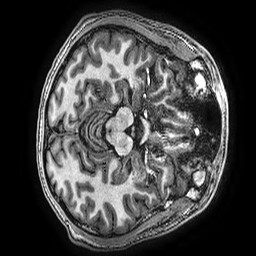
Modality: T1w
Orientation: axial
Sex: male
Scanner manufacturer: ge
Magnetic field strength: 3 T
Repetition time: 0.00766 s
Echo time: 0.003476 s